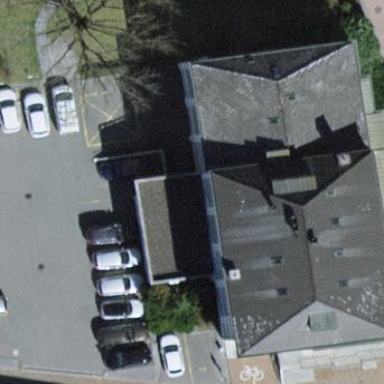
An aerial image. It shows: Office building.